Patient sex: F
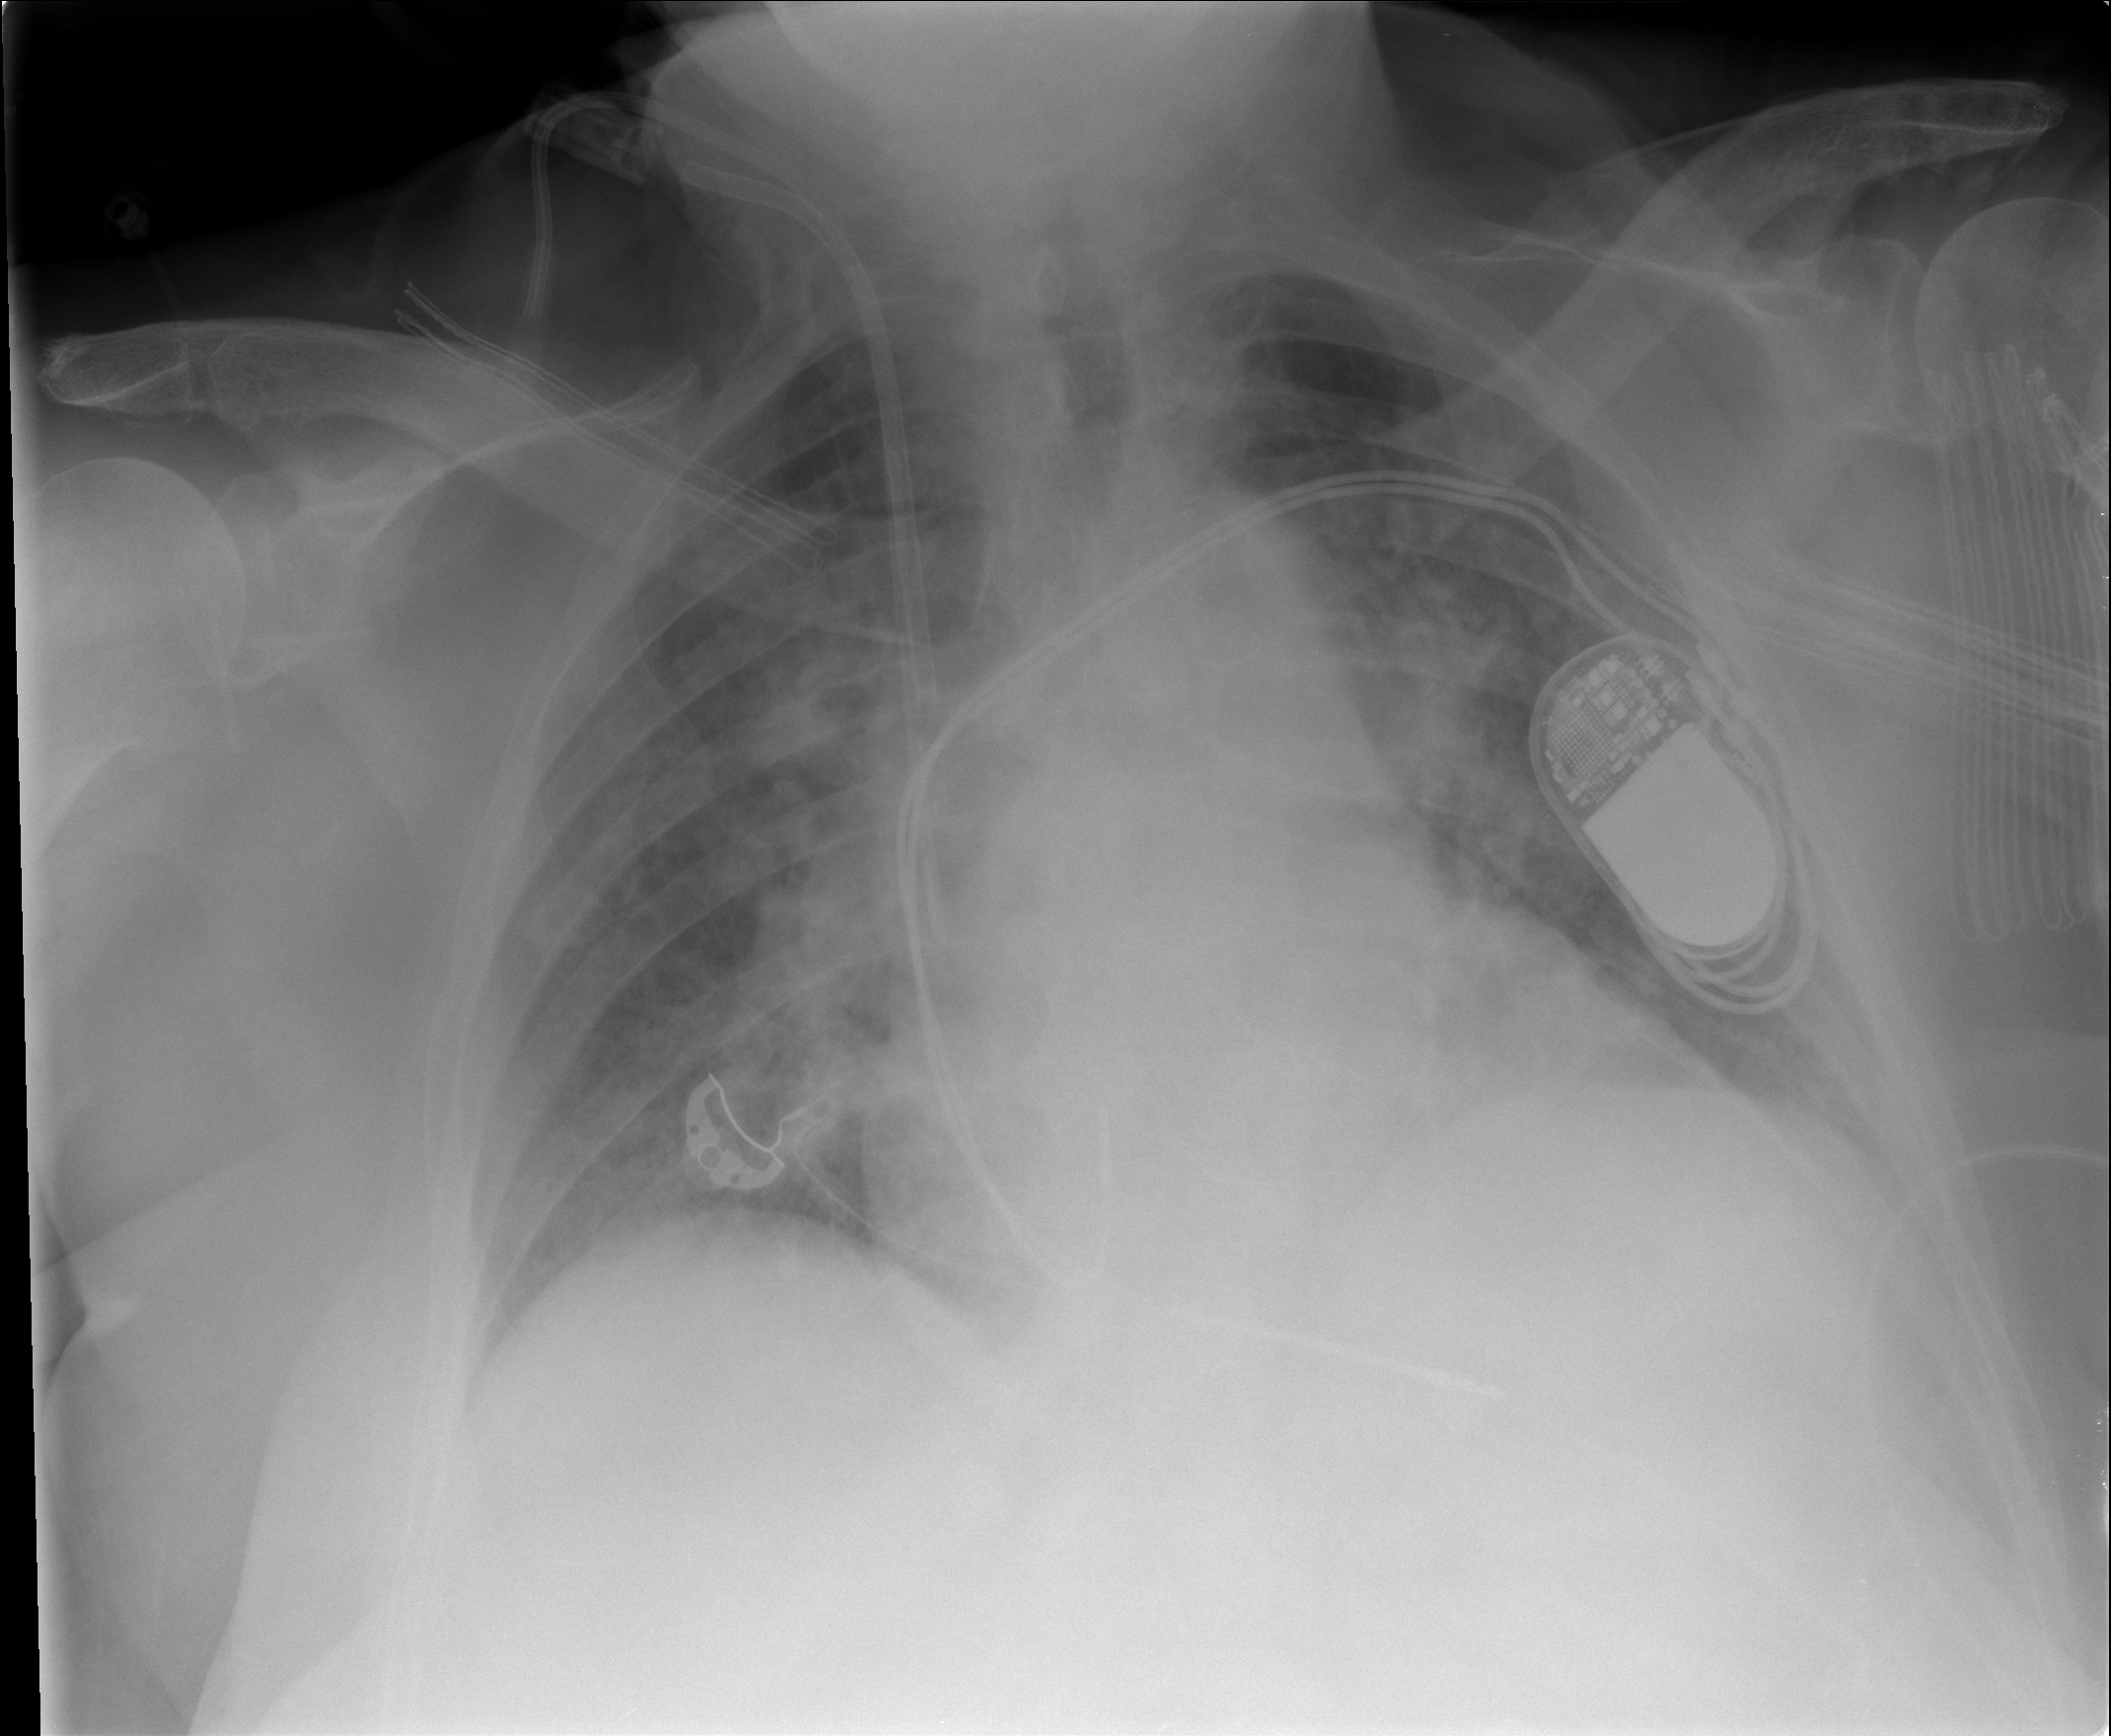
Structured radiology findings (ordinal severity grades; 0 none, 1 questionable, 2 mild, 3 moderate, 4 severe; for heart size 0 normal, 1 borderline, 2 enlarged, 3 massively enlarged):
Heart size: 2
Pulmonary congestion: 2
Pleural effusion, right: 0
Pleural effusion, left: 1
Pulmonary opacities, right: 2
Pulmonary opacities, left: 2
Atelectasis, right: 2
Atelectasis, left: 2